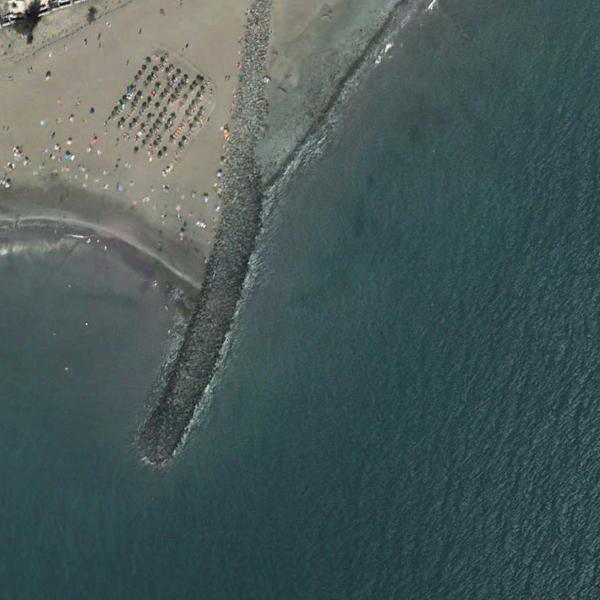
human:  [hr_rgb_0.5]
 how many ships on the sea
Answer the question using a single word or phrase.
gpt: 0